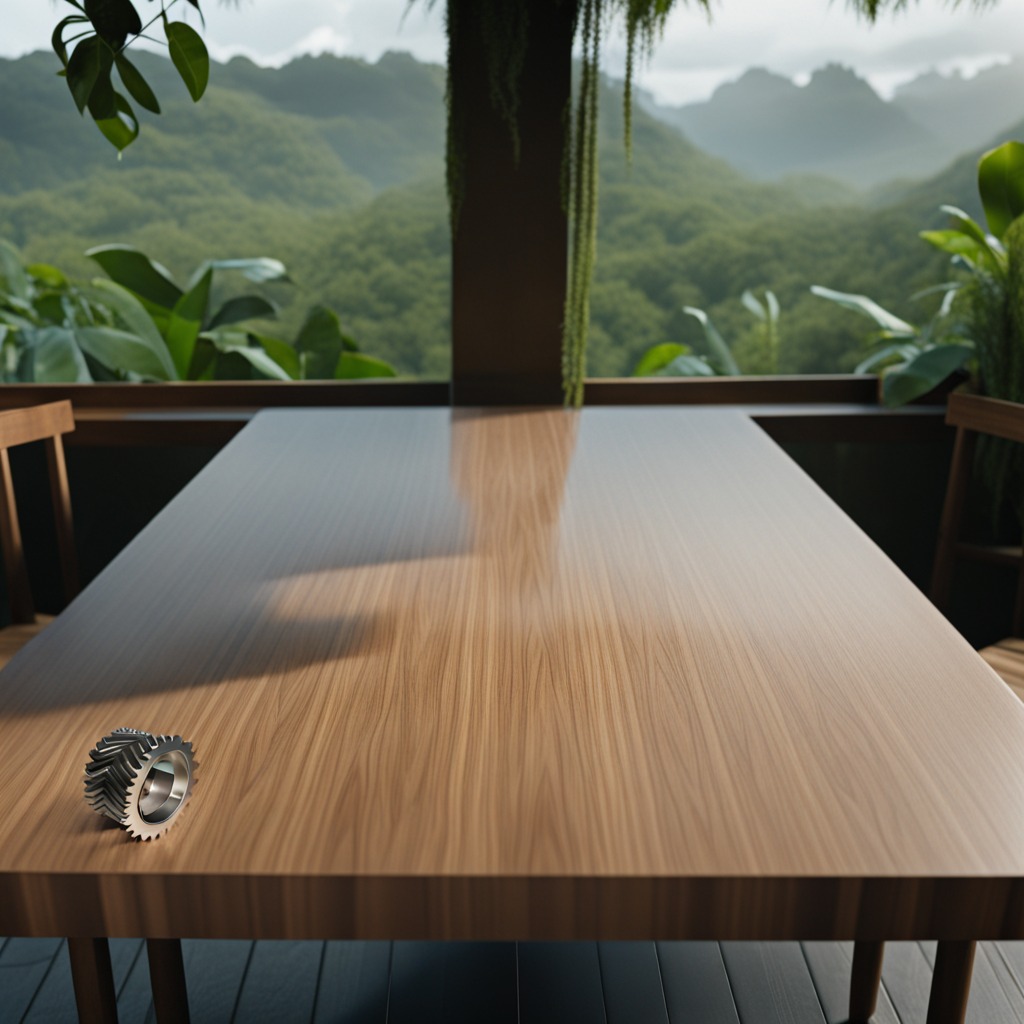
A steel gear with teeth is lying on a wooden table inside a jungle field workshop tent.